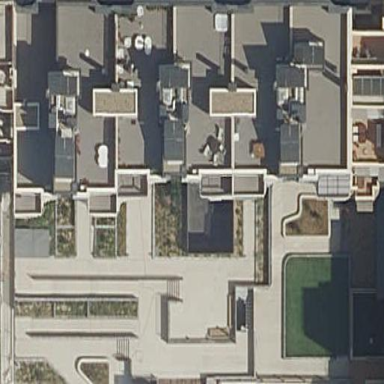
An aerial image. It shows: Residential building.